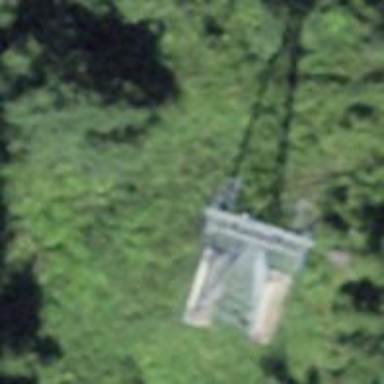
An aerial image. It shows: Pylon used for aerialway.